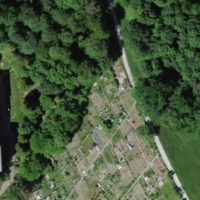
EUNIS habitat code: 55
Species observed at this site:
Helleborus niger
Fagus sylvatica
Filipendula ulmaria